Field crop: maize
Growth stage: 2
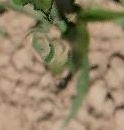
Species: maize